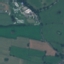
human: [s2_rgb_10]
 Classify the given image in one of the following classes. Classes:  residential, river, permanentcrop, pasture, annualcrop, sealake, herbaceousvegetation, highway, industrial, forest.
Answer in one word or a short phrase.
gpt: Pasture